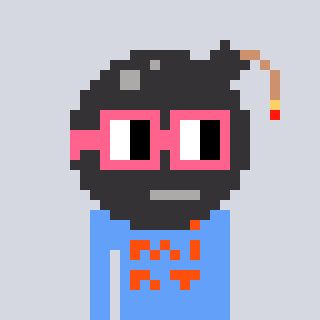
a pixel art character with square pink glasses, a bomb-shaped head and a blue-colored body on a cool background